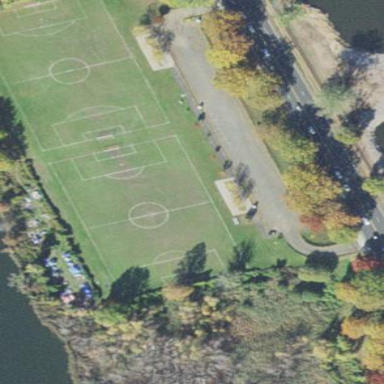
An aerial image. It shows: Soccer pitch for leisureland activities.